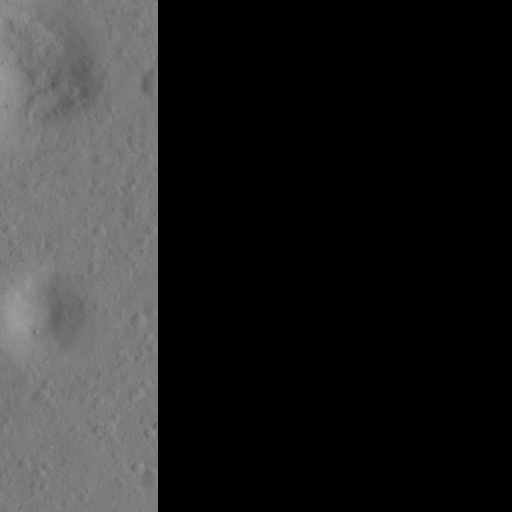
Classes present: Background, Cone